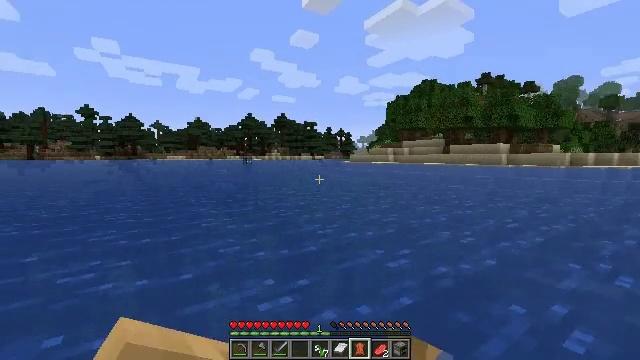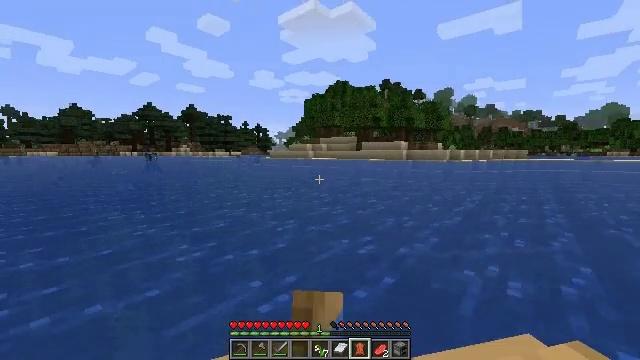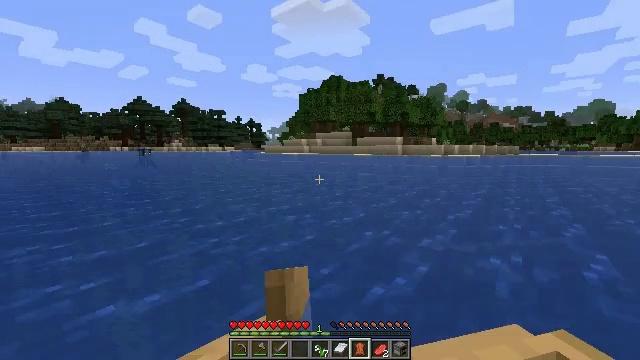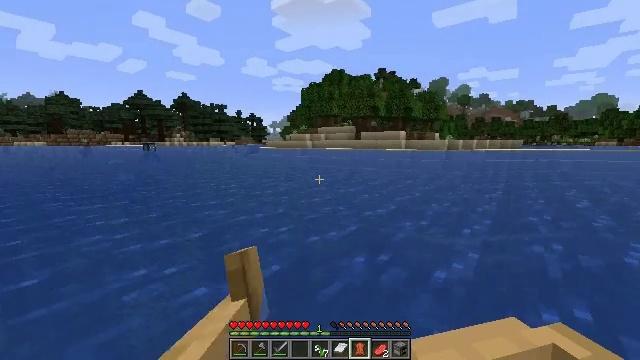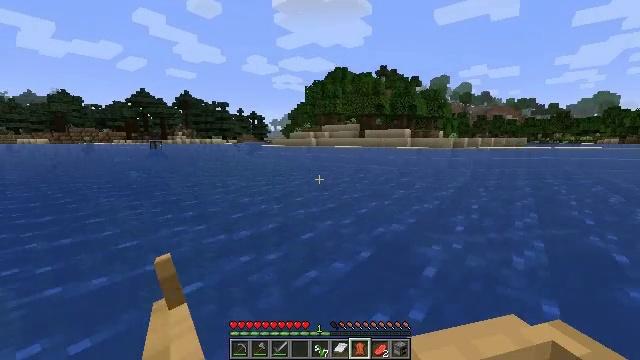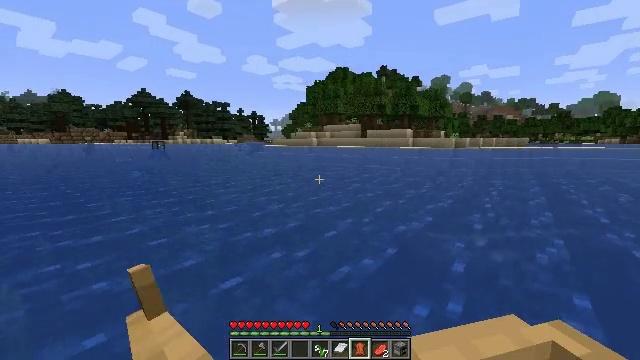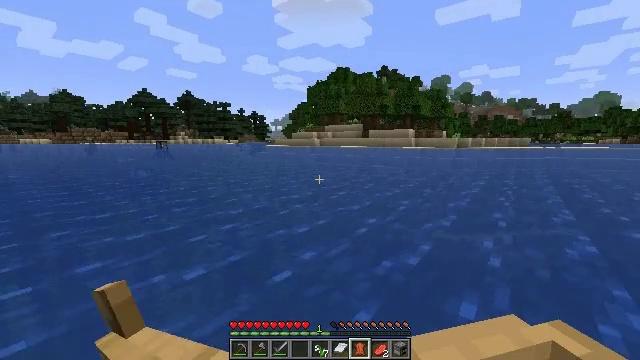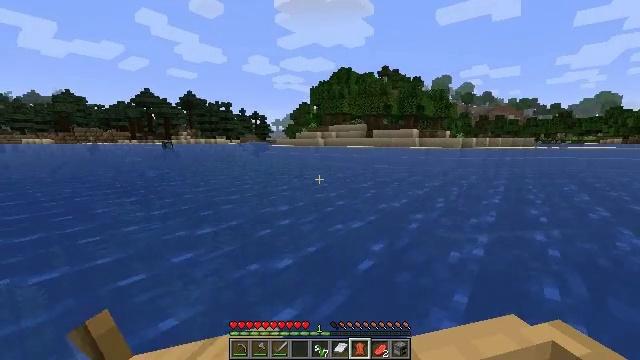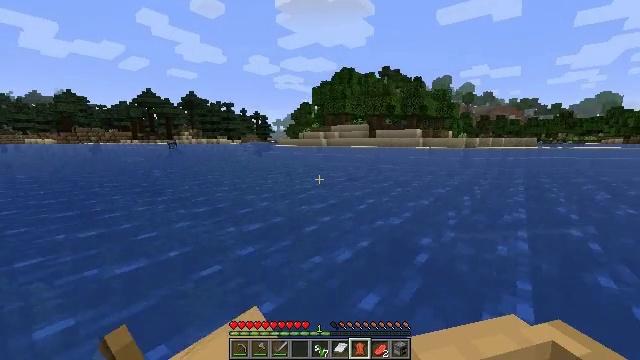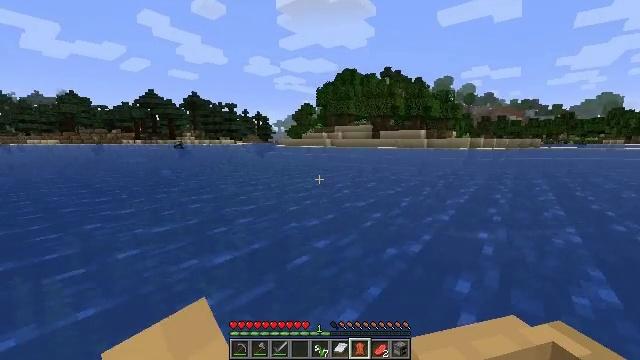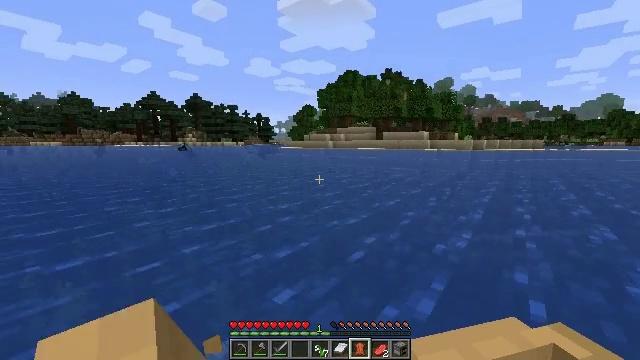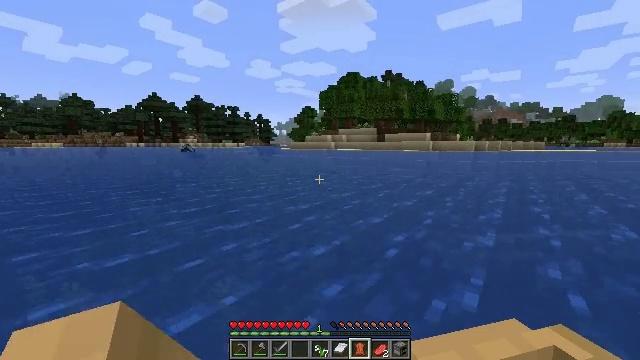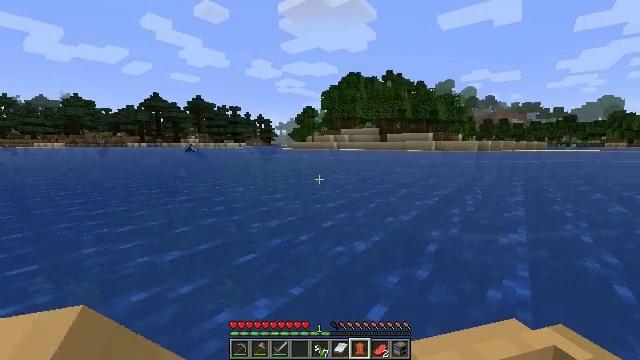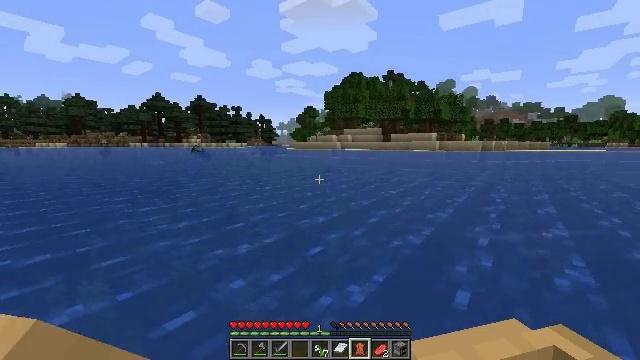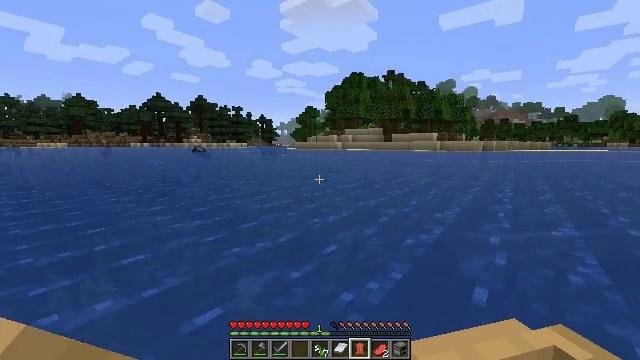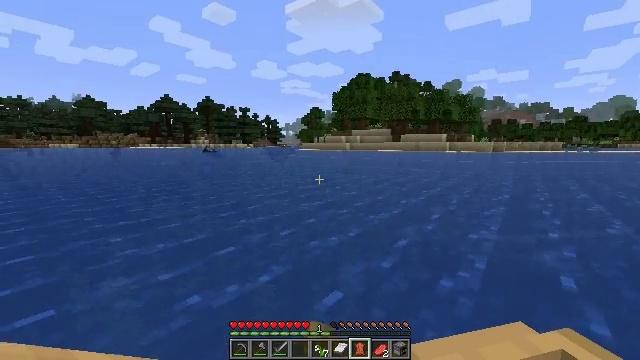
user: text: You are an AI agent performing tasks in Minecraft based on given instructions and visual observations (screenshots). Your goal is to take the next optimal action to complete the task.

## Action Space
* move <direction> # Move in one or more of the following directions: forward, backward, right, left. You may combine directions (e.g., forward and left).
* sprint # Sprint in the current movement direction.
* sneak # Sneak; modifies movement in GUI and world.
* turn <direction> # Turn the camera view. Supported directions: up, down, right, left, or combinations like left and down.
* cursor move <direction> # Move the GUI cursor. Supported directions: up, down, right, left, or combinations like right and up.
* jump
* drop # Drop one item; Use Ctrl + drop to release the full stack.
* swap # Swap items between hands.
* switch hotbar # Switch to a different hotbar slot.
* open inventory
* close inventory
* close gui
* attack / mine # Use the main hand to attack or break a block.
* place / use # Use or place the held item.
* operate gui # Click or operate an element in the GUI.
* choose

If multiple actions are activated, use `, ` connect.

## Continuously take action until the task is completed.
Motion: motion action
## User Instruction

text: Prepare to craft white dye.
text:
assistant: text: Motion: move forward, turn right
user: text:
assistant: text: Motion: move forward, turn right and down
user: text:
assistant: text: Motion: move forward, turn right and down
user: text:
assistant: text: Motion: move forward, turn right
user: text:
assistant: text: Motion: move forward, turn right
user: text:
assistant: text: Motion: move forward
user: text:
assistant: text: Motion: move forward
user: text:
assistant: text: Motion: move forward
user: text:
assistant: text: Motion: move forward
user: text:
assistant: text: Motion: move forward
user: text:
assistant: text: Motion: move forward
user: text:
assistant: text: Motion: move forward
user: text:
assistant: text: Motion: move forward
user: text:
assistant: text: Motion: move forward
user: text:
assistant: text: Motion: move forward
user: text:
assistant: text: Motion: move forward
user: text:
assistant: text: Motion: move forward
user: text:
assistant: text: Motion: move forward, turn right
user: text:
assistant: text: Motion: move forward, turn right
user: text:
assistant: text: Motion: move forward
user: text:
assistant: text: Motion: move forward
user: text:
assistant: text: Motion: move forward
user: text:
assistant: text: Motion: move forward
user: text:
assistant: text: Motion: move forward
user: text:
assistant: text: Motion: move forward
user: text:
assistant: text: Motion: move forward
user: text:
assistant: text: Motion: move forward
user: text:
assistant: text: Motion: move forward
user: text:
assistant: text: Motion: move forward, turn left
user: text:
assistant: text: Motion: move forward, turn left